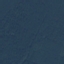
Label: Forest